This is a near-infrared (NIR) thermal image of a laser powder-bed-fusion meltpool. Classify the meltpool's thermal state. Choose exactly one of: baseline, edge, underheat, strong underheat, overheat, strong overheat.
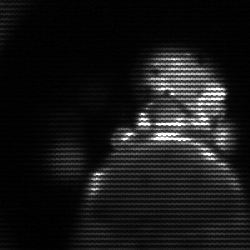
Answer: baseline